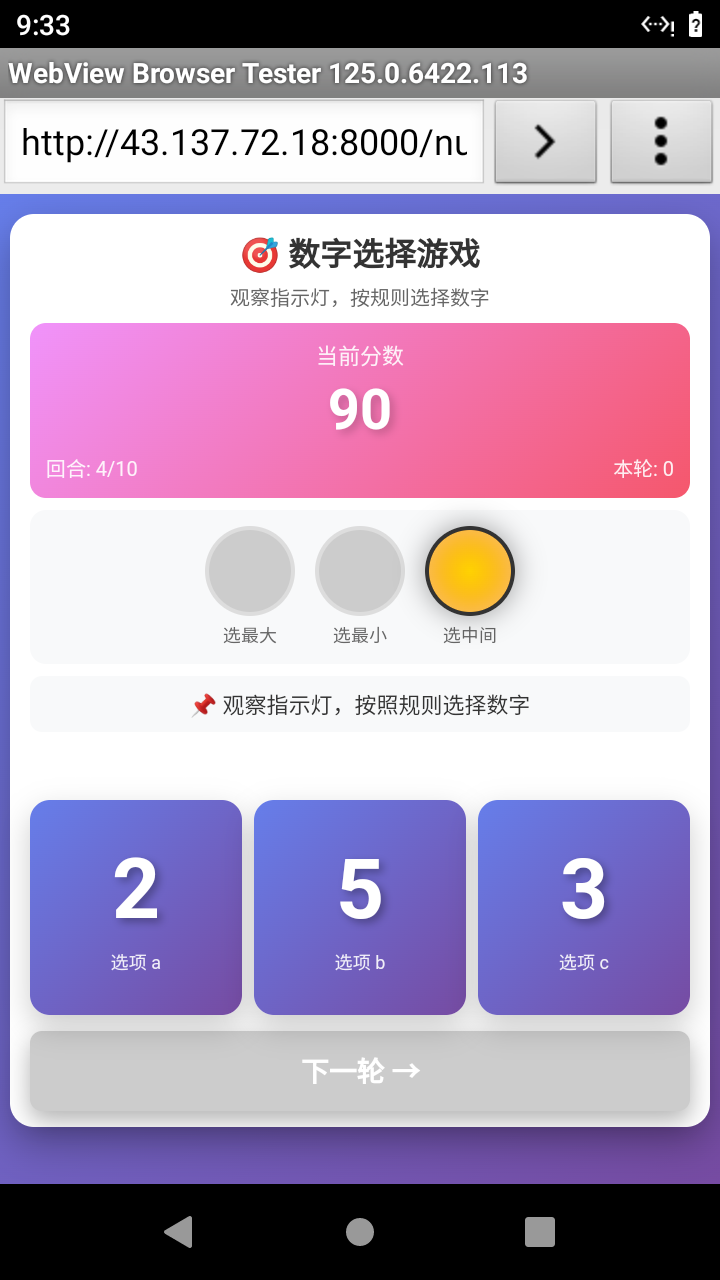

Select the correct number based on the traffic light color.
Answer: 2